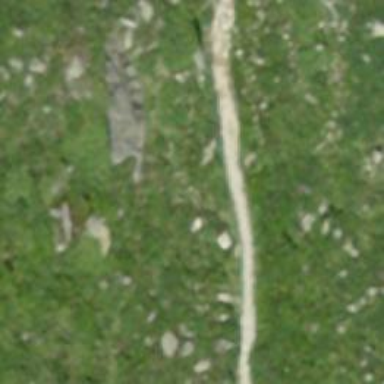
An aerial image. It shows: Path.